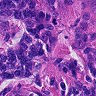
Metastatic tissue present: yes